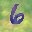
Label: 6